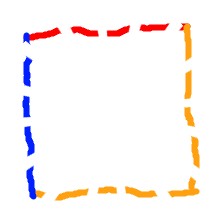
Shape: square